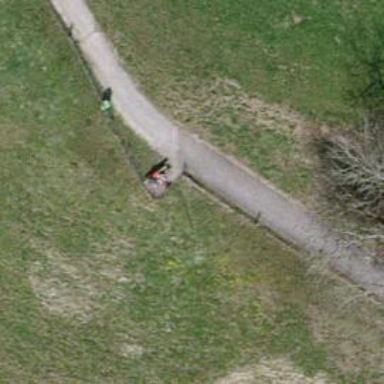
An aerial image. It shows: Red bench.